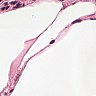
Metastatic tissue present: no